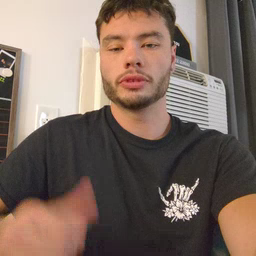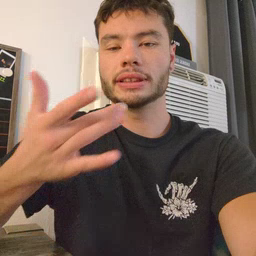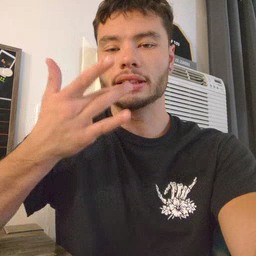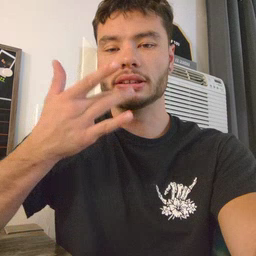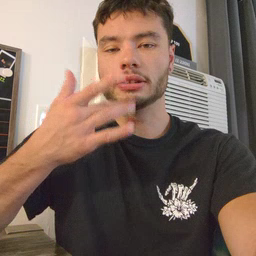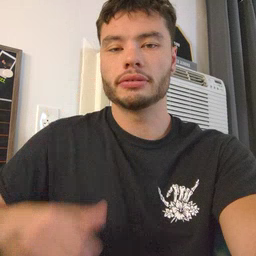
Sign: taste